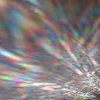
Label: sunburn